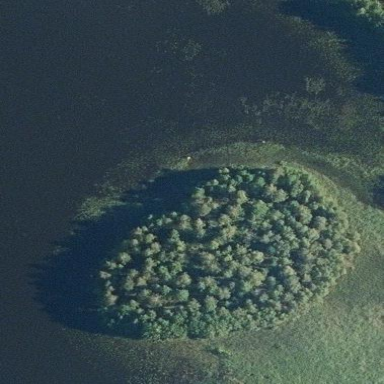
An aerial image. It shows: Image showing island.